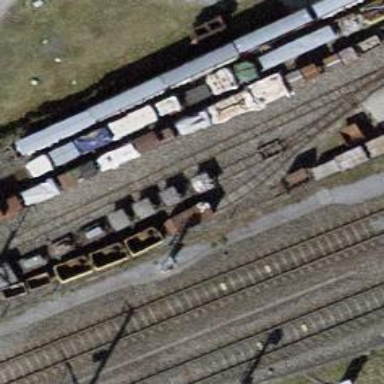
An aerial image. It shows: Preserved railway line with rails.